Question: I made a modal with help of jquery Json and this is main html
'''
<div id="photo_preview" style="display:none">
<div class="photo_wrp">
<img class="close" src="uploads/close.gif" />
<div style="clear:both"></div>
<div class="pleft">test1</div>
<div class="pright">test2</div>
<div style="clear:both"></div>
</div>
</div>
'''
now thing is 'class=pright' contain comments print by php
my onclick function is only working on .pright
'''
$(document).ready(function()
{
$('.pright').click(function() {
alert('this');
});
});
'''
my click function is not working on anything specially which is printed by php i want to click click is blue in picture
my code for that
'''
<div class="pright">
<div id="commentdiv">
<span id="commentspsn"></span>
<div id="comments_list">
<div class="comment" id='12'>
<p>Comment from
<span class="namecomment">'ali'</span>
<span>( date )</span>:
</p>
<p><span id='first_1'>this</span></p>
<textarea name="comment" class="editbox"id='first_input_1'>this</textarea></div>
</div>
</div>
'''
STRUCK :s
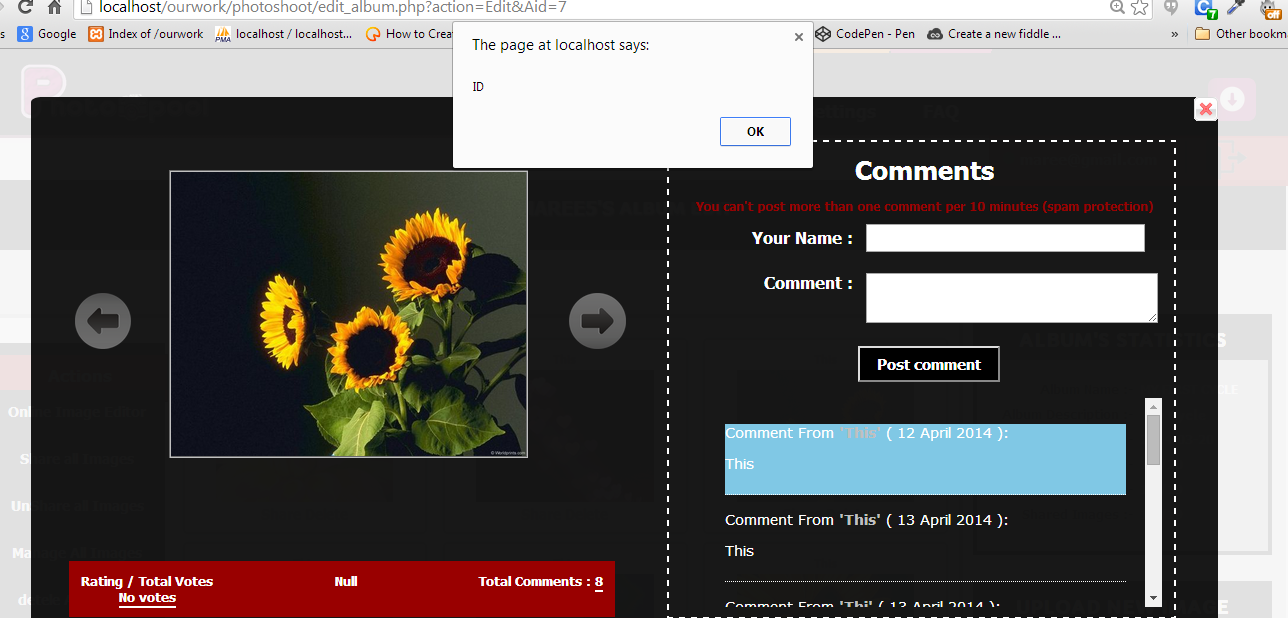
Answer: If you are loading Elements dynamically you need to make your code like
this code works for me now prefectly working for me
'''
$(document).ready(function()
{
$('.pright').on( 'click', 'div.commentclass', function(){
alert($(this).attr('id'));
});
});
'''
as 'Barmar' Thankfully provided corresponding link check this
<URL>
there is link available for on() read this for sure :)
<URL>